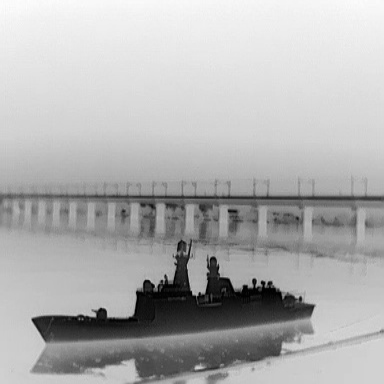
There is a warship in the infrared image.